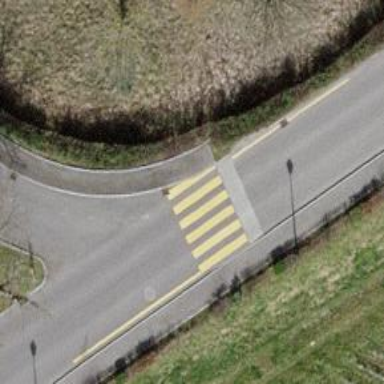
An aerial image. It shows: Marked zebra crossing on the road.